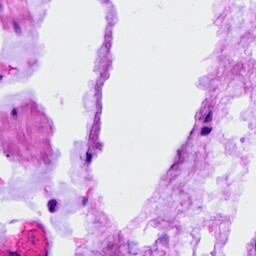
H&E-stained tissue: Ovarian